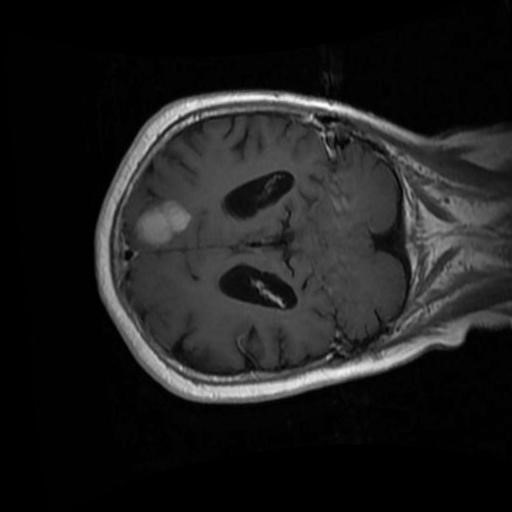
Label: brain_menin